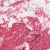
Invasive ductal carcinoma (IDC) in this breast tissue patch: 0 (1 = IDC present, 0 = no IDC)